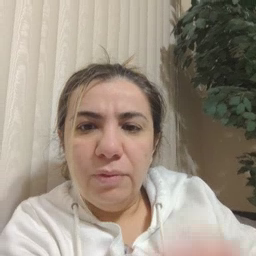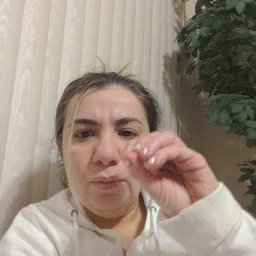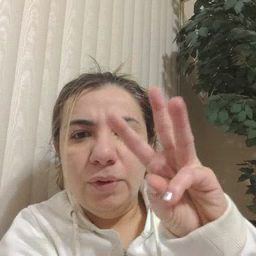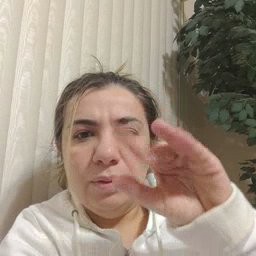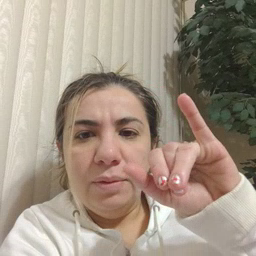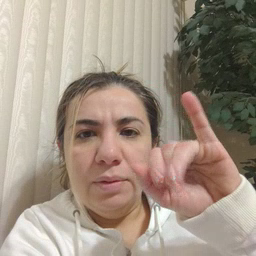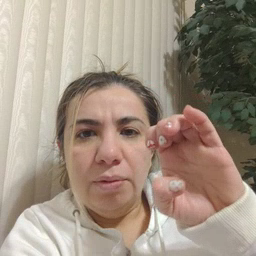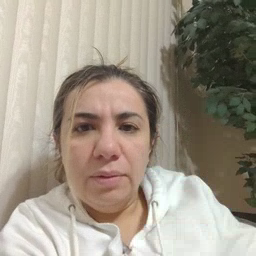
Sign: owie